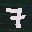
Label: 7